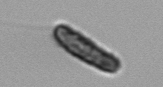
Label: Pseudochattonella_farcimen